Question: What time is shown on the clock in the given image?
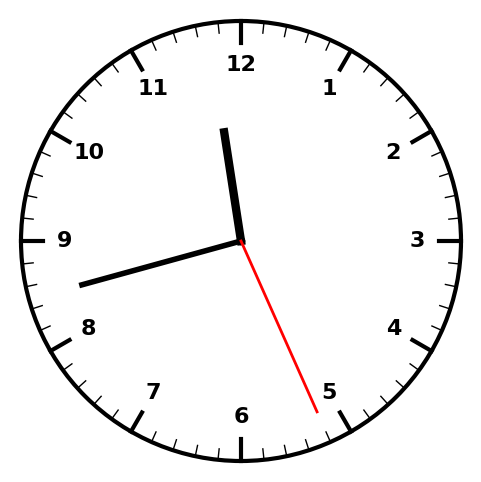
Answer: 11:42:26